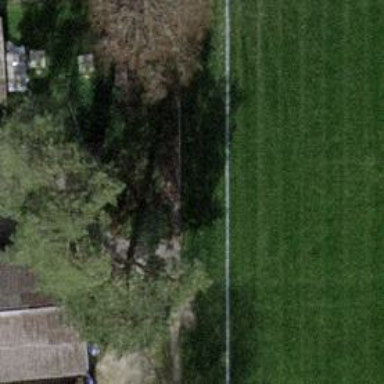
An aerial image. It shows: Evergreen needle-leaved tree.